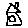
Label: house